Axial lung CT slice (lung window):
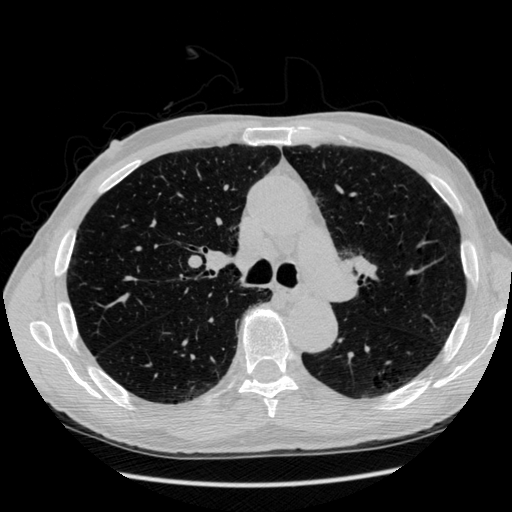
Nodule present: no